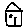
Label: house